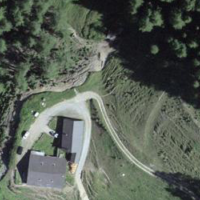
EUNIS habitat code: 43
Species observed at this site:
Ptyonoprogne rupestris